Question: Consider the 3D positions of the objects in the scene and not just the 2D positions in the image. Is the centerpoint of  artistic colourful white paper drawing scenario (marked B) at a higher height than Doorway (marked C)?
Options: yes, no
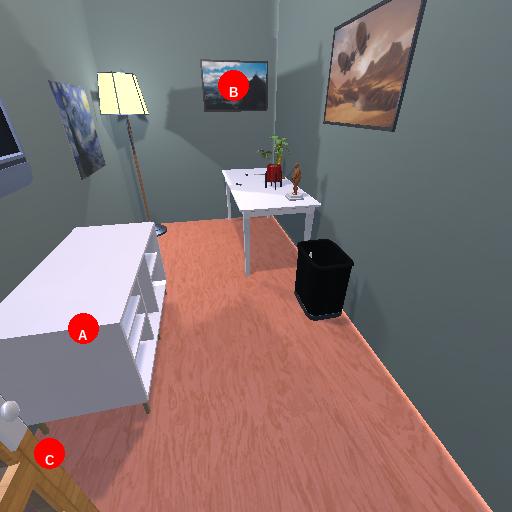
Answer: yes